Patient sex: M
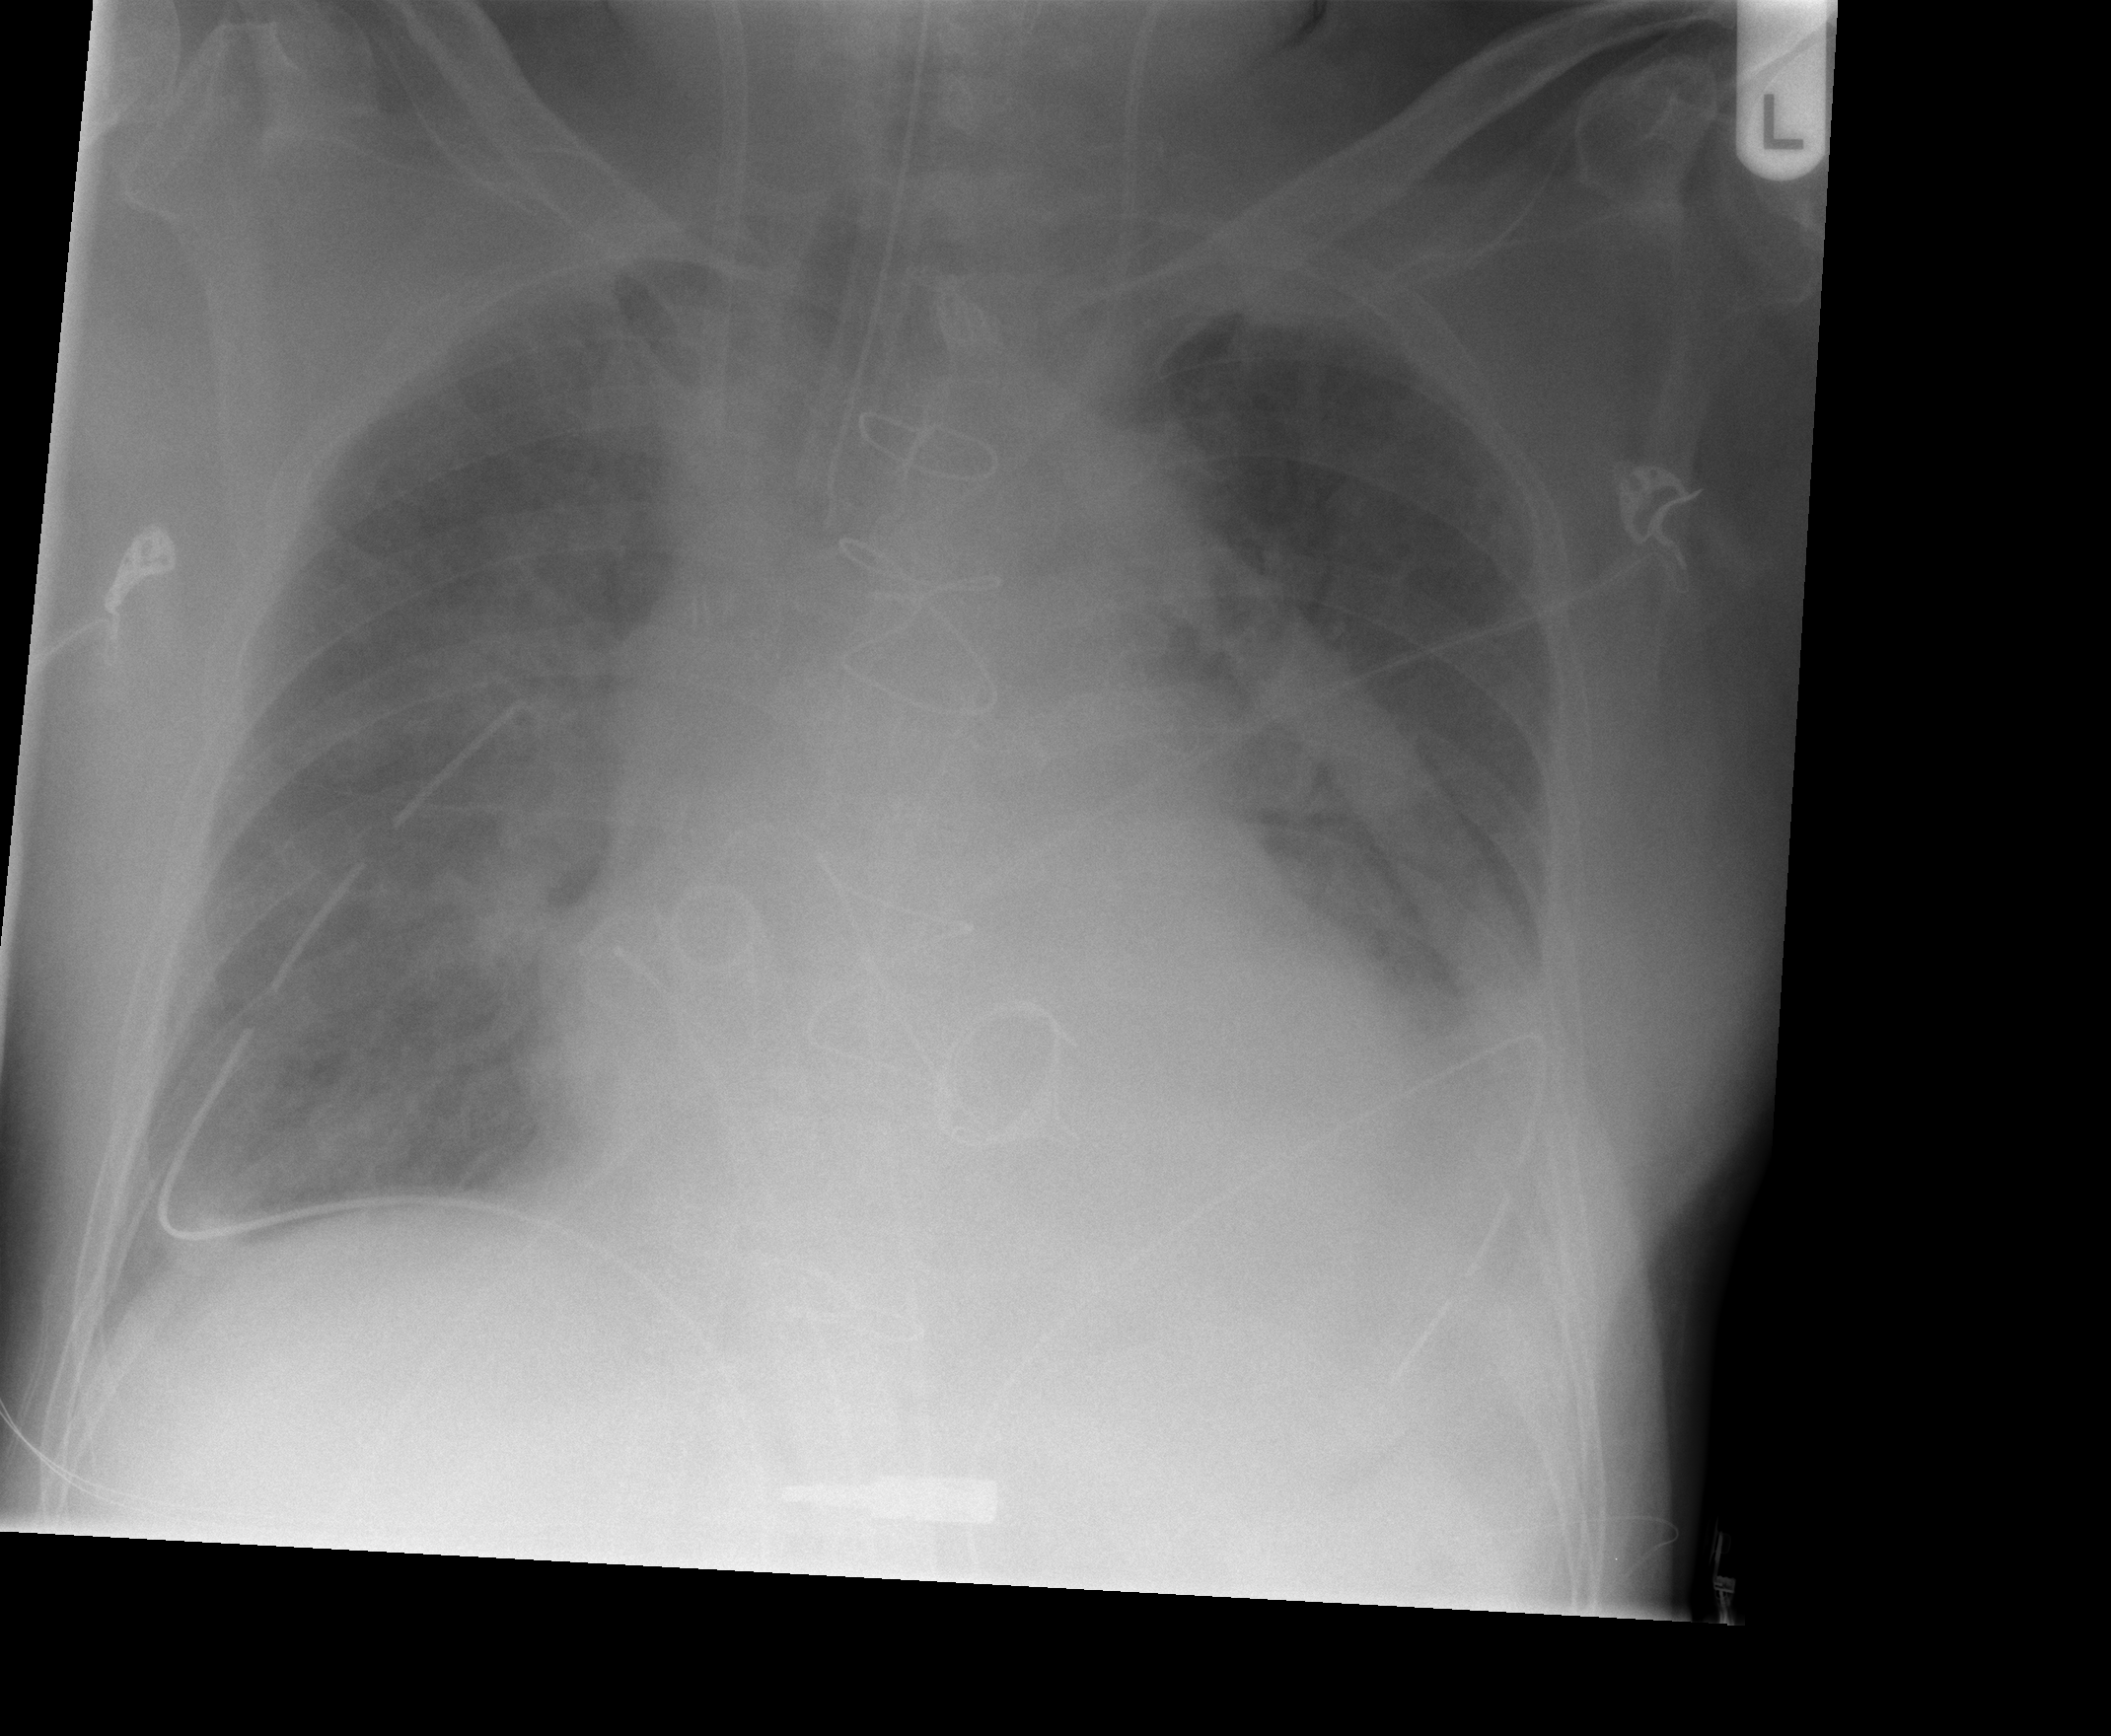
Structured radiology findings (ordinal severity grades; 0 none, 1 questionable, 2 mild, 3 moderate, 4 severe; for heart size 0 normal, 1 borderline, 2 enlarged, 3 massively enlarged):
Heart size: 2
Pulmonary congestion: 1
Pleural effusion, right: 1
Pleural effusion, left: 2
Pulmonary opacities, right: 0
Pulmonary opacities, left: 0
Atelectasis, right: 2
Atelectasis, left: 2